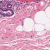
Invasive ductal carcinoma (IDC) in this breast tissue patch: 0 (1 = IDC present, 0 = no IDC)